Field crop: maize
Growth stage: 1
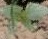
Species: datura